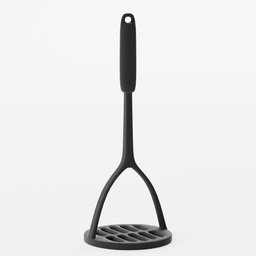
Label: tools